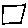
Label: square